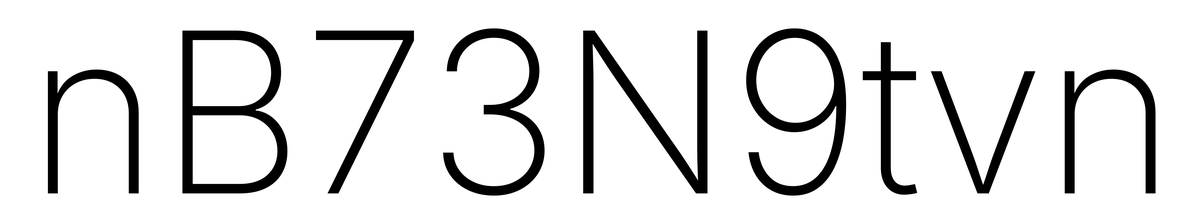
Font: Inter_ExtraLight